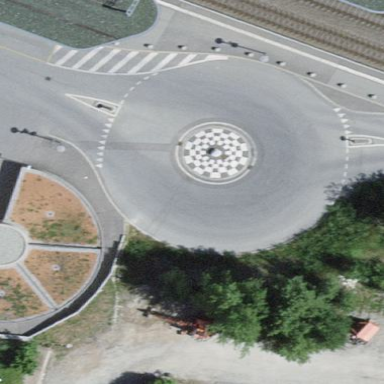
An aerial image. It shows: Residential road with roundabout.